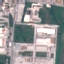
Land use / land cover class: Industrial